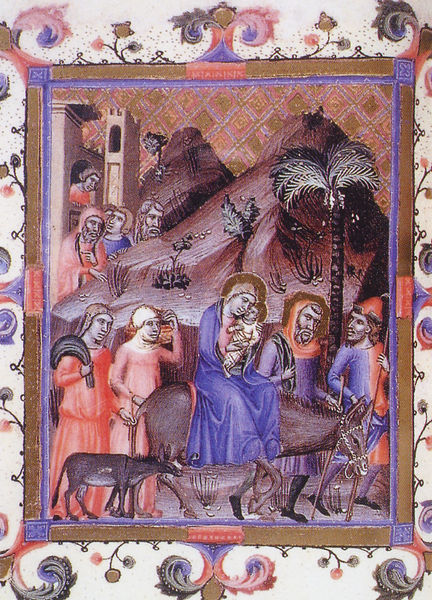
Titel: Stundenbuch der Maria von Navarre; Horas de María de Navarra
Künstler: Ferrer Bassa
Institution: Venedig, Biblioteca Marciana
Schlagwörter: berg, blau, menschen, männer, hund, rot, ornament, architektur, rahmen, gold, kind, esel, turm, rahmung, berge, lila, baby, dekor, verzierung, palme, flucht, buch, heiligenschein, jesus, balu, heilige, maria, anbetung, jerusalem, hirte, josef, joseph, geburt, ägypten, weihnachten, buchmalerei, christuskind, bethlehem, betlehem, salomon, agypten